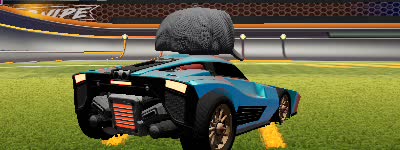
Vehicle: breakout